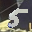
Label: 5